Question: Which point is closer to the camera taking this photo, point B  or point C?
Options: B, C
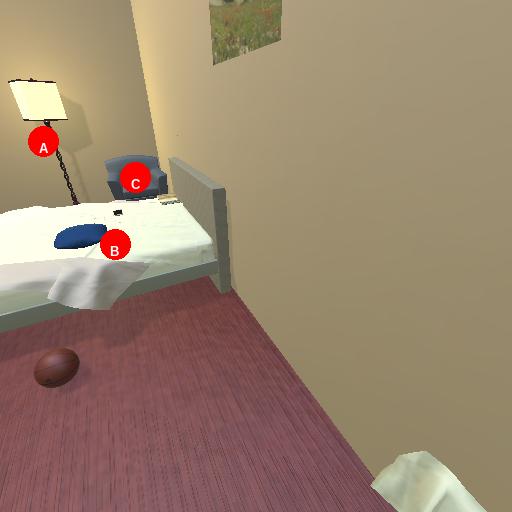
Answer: B